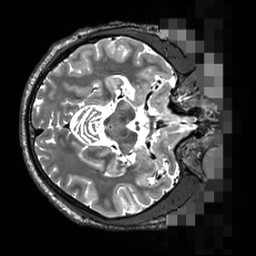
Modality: T2w
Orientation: axial
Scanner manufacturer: siemens
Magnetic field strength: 3 T
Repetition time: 3.2 s
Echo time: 0.564 s